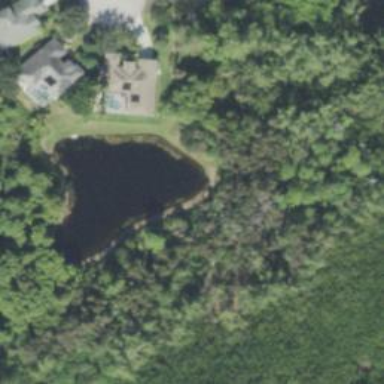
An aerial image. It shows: Pond with natural water.